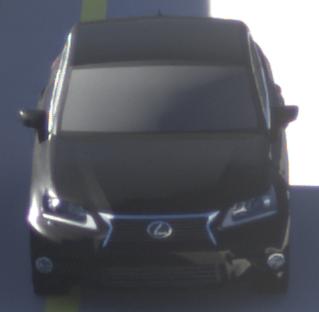
Make: Lexus
Model: GS 250
Detailed model: GS (L10)
Model produced from: 2012/06
Model produced until: 2013/12
Doors: 4
Color: black
Road condition: dry road
Daytime: morning or afternoon
Contrast: high contrast